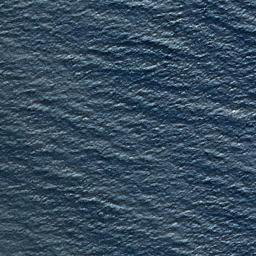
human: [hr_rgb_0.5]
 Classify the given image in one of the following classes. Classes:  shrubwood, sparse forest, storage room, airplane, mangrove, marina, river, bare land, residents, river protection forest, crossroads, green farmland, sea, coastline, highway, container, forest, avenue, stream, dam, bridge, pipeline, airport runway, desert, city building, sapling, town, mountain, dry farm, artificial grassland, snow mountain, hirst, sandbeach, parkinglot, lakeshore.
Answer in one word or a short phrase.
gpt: sea